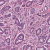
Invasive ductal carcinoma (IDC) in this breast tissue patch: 1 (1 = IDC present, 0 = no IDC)